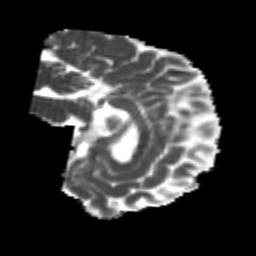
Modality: MD
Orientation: sagittal
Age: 24
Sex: male
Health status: healthy
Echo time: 0.074 s